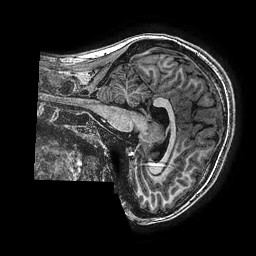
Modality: T1w
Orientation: sagittal
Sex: female
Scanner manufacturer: ge
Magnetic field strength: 3 T
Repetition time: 0.007644 s
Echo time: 0.003468 s